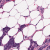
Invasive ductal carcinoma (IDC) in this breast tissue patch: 1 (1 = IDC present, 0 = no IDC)